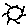
Label: sun